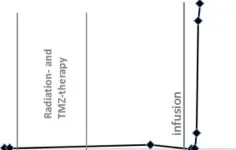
CRP Radiotherapy with Temozolomide as indicated between 53 and 92 days after surgery. Infusion with ART and DCA is labeled 148 days after surgery.
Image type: chart (chart)